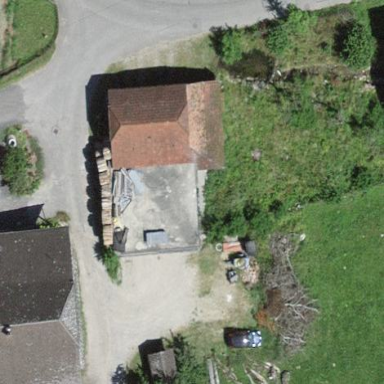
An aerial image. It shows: Shed.